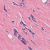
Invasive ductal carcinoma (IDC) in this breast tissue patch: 1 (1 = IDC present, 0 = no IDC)